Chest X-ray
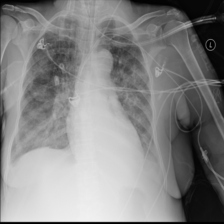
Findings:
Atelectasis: negative
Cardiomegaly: negative
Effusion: positive
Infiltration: positive
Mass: negative
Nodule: positive
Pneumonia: negative
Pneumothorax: negative
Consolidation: negative
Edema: negative
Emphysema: negative
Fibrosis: negative
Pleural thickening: negative
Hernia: negative